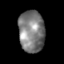
Tissue: skin
Cell type: Epithelial cells
Senescence score: 0.2421
Nuclear area (px): 1050
Mean DAPI intensity: 125.833